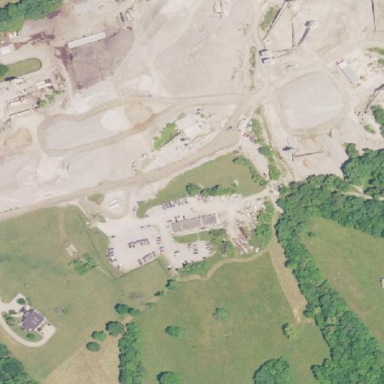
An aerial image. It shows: Quarry area.